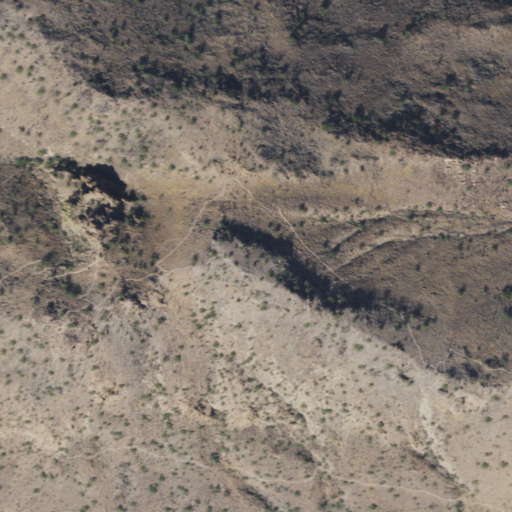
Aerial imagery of mountain in Arizona named West Wing Mountain containing only shrub